Question: This my current css <URL>
I want the output to be like this..
Let me know..
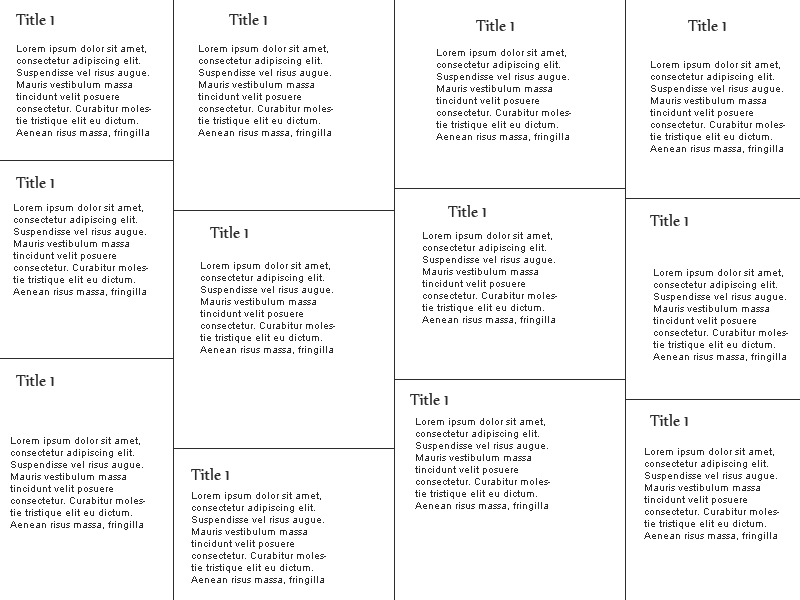
Answer: Two small changes:
- '<ul>''</ul>''<li>'- '<ul>''<li>'
Updated Fiddle: <URL>